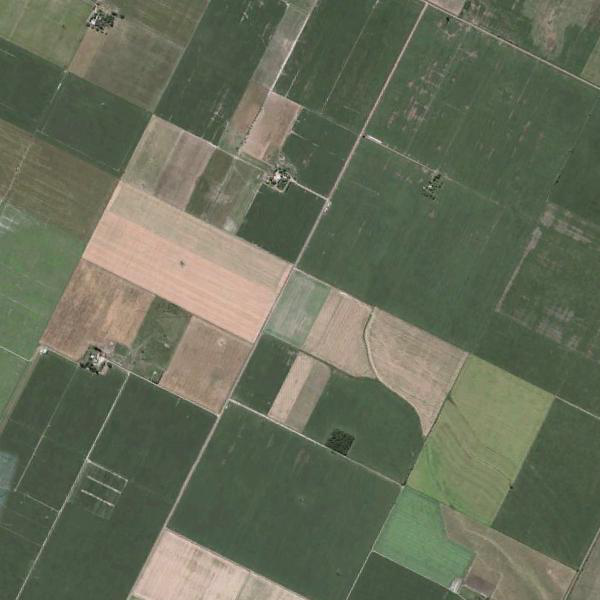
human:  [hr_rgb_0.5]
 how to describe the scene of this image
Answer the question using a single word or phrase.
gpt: farmland